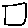
Label: square